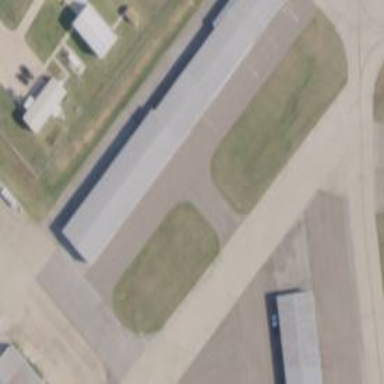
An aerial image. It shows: Image of taxiway at airport.